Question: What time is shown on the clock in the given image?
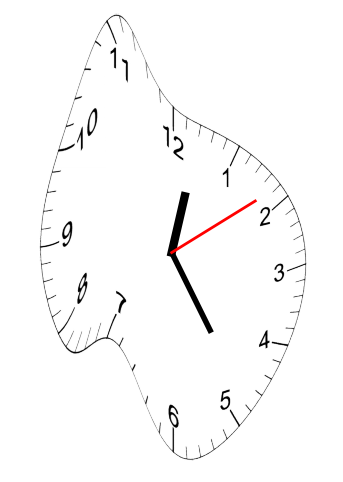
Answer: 12:24:09